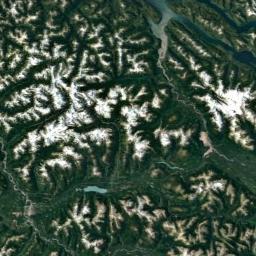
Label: snowberg